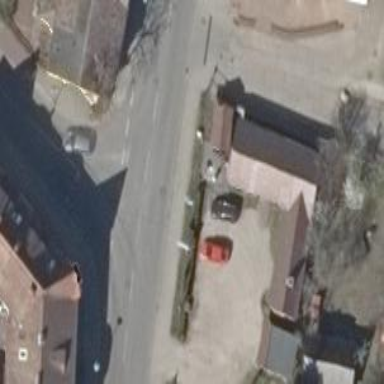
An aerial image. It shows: Fast food establishment.